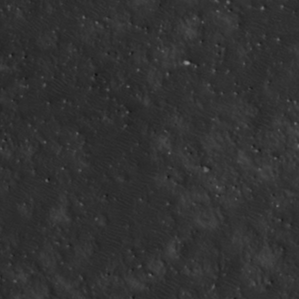
Label: non_frost